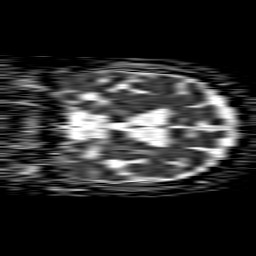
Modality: ADC
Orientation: coronal
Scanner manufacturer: philips
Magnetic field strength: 1.5 T
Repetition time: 4.6 s
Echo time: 0.09059 s